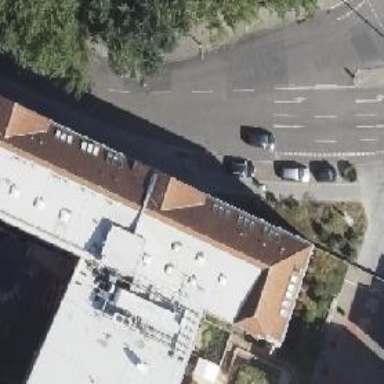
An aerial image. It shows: Building with ridged roof.